Identify the transformations in the second image compared to the first.
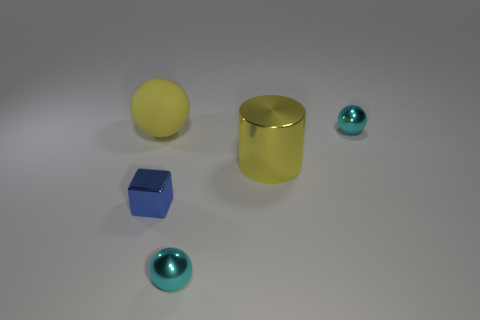
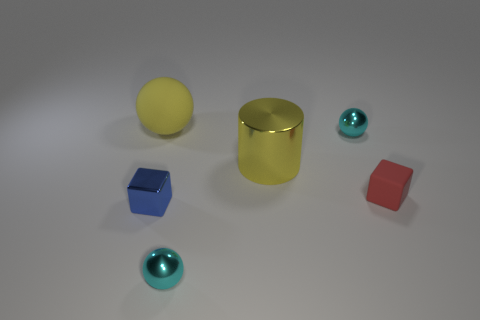
the small matte block has been newly placed
the red rubber object has appeared
the tiny red matte block that is in front of the yellow rubber ball has been added
the tiny red matte block right of the cylinder has been added